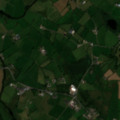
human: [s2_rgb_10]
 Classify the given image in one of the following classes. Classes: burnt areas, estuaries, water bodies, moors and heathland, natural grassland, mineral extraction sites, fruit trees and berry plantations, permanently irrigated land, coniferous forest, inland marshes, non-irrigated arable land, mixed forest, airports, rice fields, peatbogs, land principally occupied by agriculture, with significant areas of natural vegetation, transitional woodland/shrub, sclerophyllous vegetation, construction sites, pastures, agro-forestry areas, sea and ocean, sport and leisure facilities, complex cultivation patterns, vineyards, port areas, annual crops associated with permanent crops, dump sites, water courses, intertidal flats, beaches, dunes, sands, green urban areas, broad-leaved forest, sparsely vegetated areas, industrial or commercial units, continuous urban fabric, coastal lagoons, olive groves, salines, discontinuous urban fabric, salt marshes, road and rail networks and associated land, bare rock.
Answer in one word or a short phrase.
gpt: pastures, land principally occupied by agriculture, with significant areas of natural vegetation